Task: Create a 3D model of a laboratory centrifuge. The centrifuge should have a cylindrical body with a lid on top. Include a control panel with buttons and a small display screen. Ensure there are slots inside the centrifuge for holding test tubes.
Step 178:
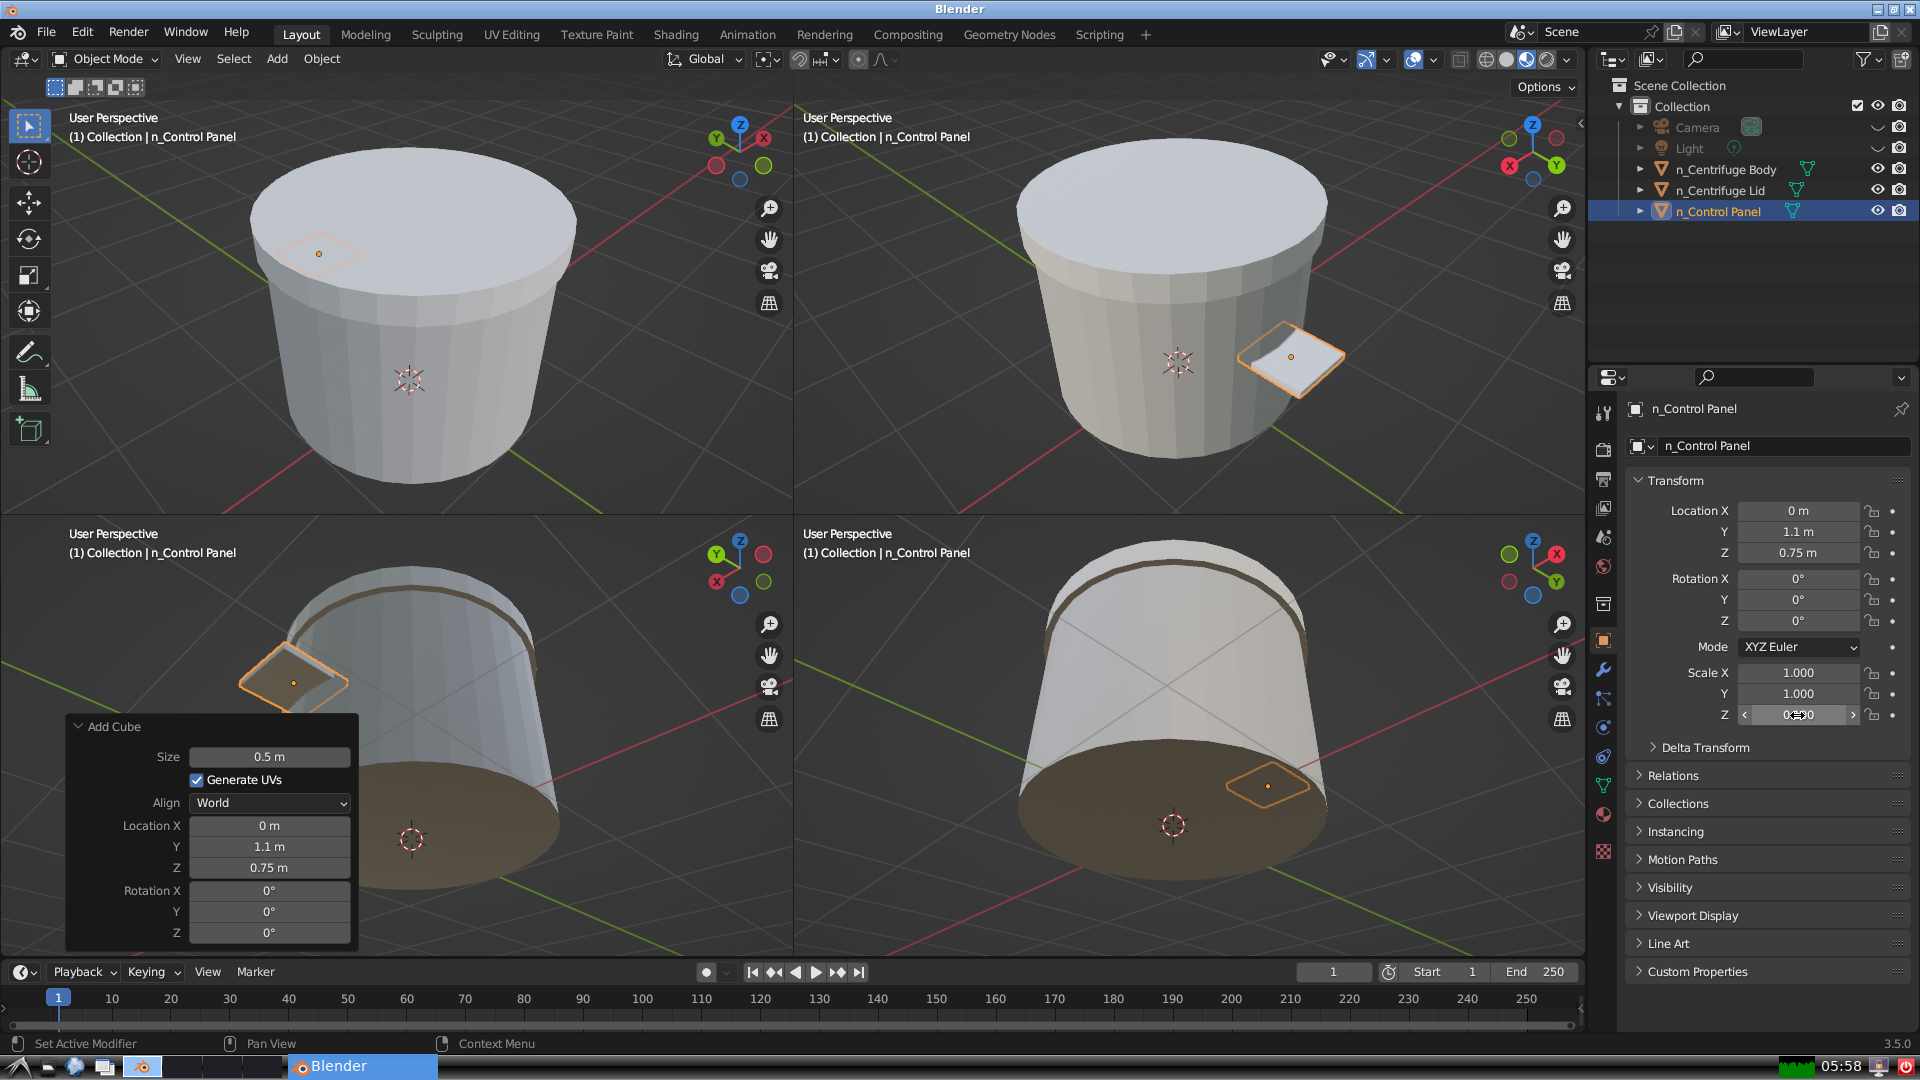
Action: {"mouse_move": [960, 540]}